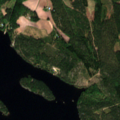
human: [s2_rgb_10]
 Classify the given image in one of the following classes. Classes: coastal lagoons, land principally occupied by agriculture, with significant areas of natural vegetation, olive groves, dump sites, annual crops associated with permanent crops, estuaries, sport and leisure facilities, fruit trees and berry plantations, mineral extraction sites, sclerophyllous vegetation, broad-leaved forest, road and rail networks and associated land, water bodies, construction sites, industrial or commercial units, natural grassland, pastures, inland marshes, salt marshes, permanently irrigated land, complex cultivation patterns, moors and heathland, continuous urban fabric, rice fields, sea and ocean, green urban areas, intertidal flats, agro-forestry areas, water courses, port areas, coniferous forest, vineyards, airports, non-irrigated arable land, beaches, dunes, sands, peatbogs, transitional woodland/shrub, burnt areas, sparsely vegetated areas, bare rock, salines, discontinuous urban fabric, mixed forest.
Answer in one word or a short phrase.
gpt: land principally occupied by agriculture, with significant areas of natural vegetation, coniferous forest, mixed forest, transitional woodland/shrub, water bodies